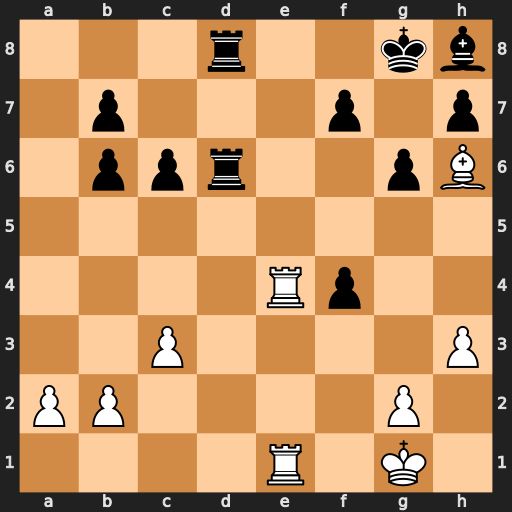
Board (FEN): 3r2kb/1p3p1p/1ppr2pB/8/4Rp2/2P4P/PP4P1/4R1K1
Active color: w
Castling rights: -
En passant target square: -
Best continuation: Re8+ Rxe8 Rxe8#